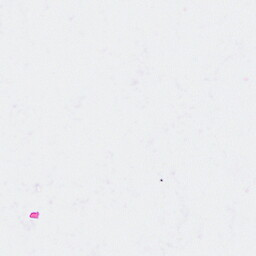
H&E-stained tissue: Breast